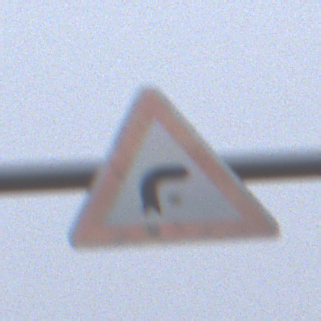
Verkehrszeichen: KurveRechts
Umgebung: Outdoor, RoadRail
Tageszeit: MorningAfternoon
Wetter: Overcast
Licht: Natural
Jahreszeit: NotSpecified
Kontrast: LowContrast